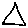
Label: triangle